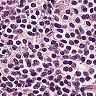
Metastatic tissue present: no